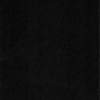
Label: dusty